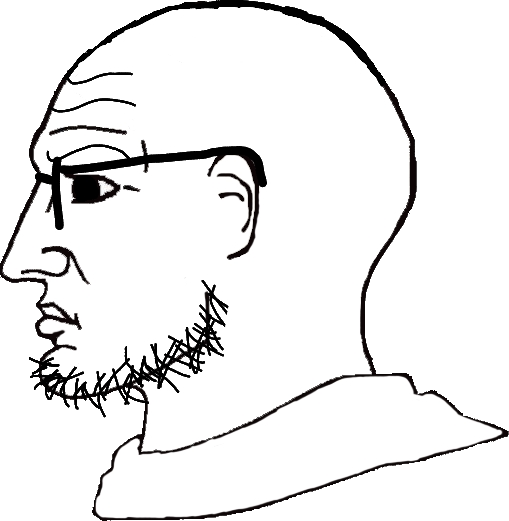
Label: 4_Yes_Chad